Question: In Cocoa MVC adoption, View knows nothing about the Model, which illustrated in this diagram:

But consider this example:
I have class in my model and I want visual representation for it. Most obvious for me is class, which is initialized with .
So, in this way, I'm breaking Cocoa MVC rules and feeling uncomfortable with it. But, I'm feeling uncomfortable also not having class like . What is the most practical solution?
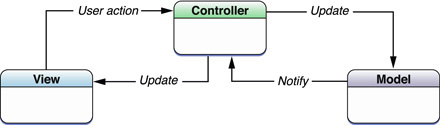
Answer: If you are really concerned about MVC, what about defining a method in your controller like:
'''
- (UIView*)itemViewForItem:(Item*)item;
'''
which is responsible for creating and "populating" your ItemView?
You main controller class would then act as a controller both for your main view and all 'ItemViews' you have got.
Another approach would be giving each ItemView its own ItemViewController. This is perfectly fine and if your controller/view is of any complexity, IMO, also the best approach. The drawback with this is that dealing with controllers container is supported only on iOS>5.